Interaction volume radius: 5 \u00c5
Interaction volume height: 20 \u00c5
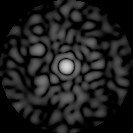
Disorder parameter: 0.8345